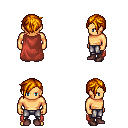
a pixel art fantasy rpg character, male body template, human, tanned skin, maroon cape, metal pants, dark blonde pixie cut hairstyle, maroon shoes, four views (front, back, left, right), 2x2 character sprite sheet, small pixel art, hard edges, no anti-aliasing